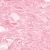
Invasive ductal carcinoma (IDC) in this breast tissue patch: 0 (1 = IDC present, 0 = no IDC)